RGB frame:
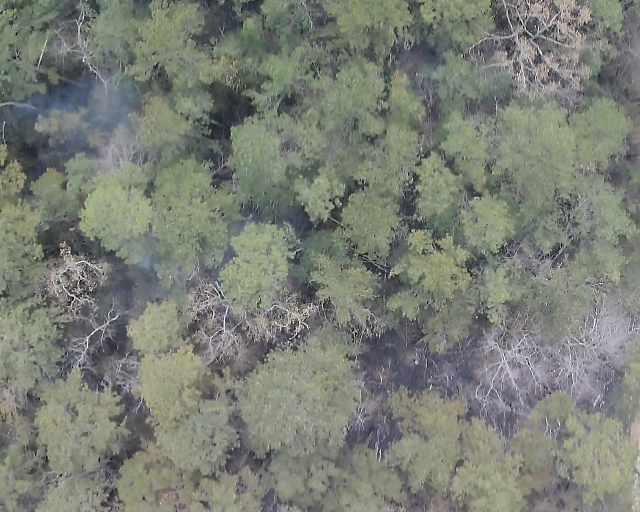
Thermal frame:
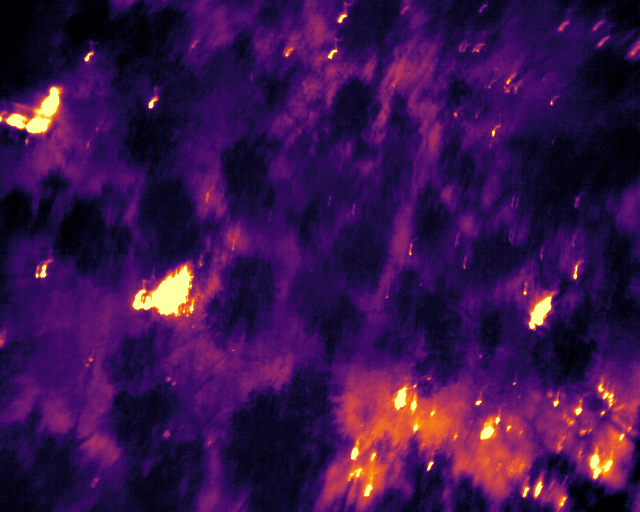
Captured: 2026-02-26 03:07:08
Pixels at or above 80 °C: 668 (fraction of frame: 0.002039)